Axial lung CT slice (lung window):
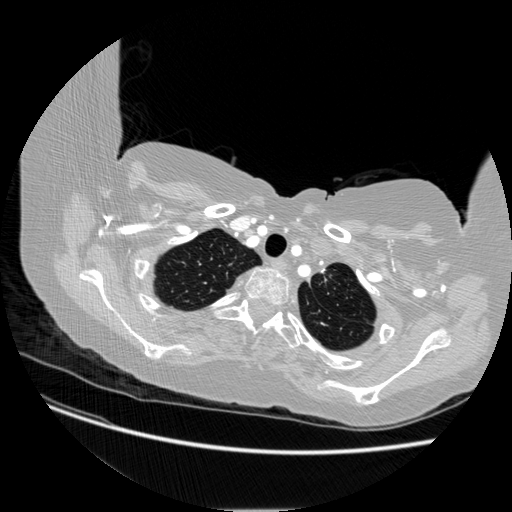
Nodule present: no